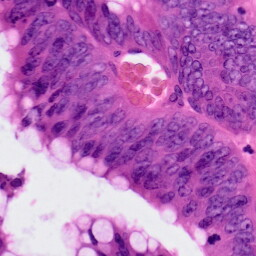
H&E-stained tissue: Colon